Question: I can deploy to heroku successfully, but if I click on my file I get this

'''
gem "asset_sync"
gem "fog"
'''
'''
AssetSync.configure do |config|
config.fog_provider = 'Rackspace'
config.rackspace_username = ENV['RACKSPACE_USERNAME']
config.rackspace_api_key = ENV['RACKSPACE_API_KEY']
# if you need to change rackspace_auth_url (e.g. if you need to use Rackspace London)
# config.rackspace_auth_url = "lon.auth.api.rackspacecloud.com"
config.fog_directory = ENV['FOG_DIRECTORY']
# Invalidate a file on a cdn after uploading files
# config.cdn_distribution_id = "12345"
# config.invalidate = ['file1.js']
# Increase upload performance by configuring your region
config.fog_region = 'ord'
#
# Don't delete files from the store
# config.existing_remote_files = "keep"
#
# Automatically replace files with their equivalent gzip compressed version
# config.gzip_compression = true
#
# Use the Rails generated 'manifest.yml' file to produce the list of files to
# upload instead of searching the assets directory.
# config.manifest = true
#
# Fail silently. Useful for environments such as Heroku
# config.fail_silently = true
end
'''
'''
Accept:text/html,application/xhtml+xml,application/xml;q=0.9,image/webp,*/*;q=0.8
Accept-Encoding:gzip,deflate,sdch
Accept-Language:it-IT,it;q=0.8,en-US;q=0.6,en;q=0.4
Cache-Control:max-age=0
Connection:keep-alive
Host:0ed44d1e0dc7bd6cee17-9854060d787d231b778324765dcb56ab.r59.cf2.rackcdn.com
If-Modified-Since:Wed, 27 Nov 2013 09:31:20 GMT
If-None-Match:546453fdd97eb1e5a500aa49deeffcc7
Referer:http://app.herokuapp.com/
User-Agent:Mozilla/5.0 (Macintosh; Intel Mac OS X 10_9_0) AppleWebKit/537.36 (KHTML, like Gecko) Chrome/31.0.1650.57 Safari/537.36
'''
'''
Cache-Control:public, max-age=258384
Connection:keep-alive
Content-Type:text/javascript
Date:Wed, 27 Nov 2013 09:48:20 GMT
ETag:546453fdd97eb1e5a500aa49deeffcc7
Expires:Sat, 30 Nov 2013 09:34:44 GMT
Last-Modified:Wed, 27 Nov 2013 09:31:20 GMT
Vary:Accept-Encoding
'''
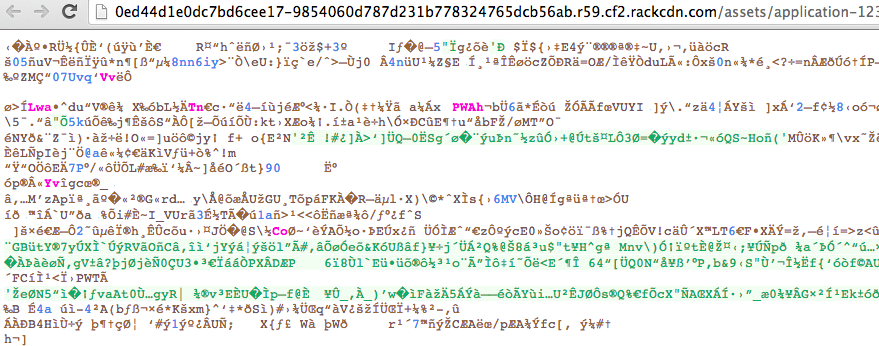
Answer: RESOLVED.
It was this in one of my css
'''
@charset "UTF-8";
'''